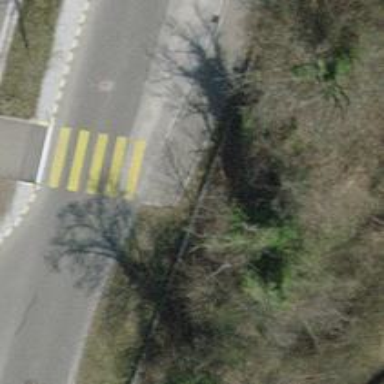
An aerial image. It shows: Footway with asphalt surface and crossing.